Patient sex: M
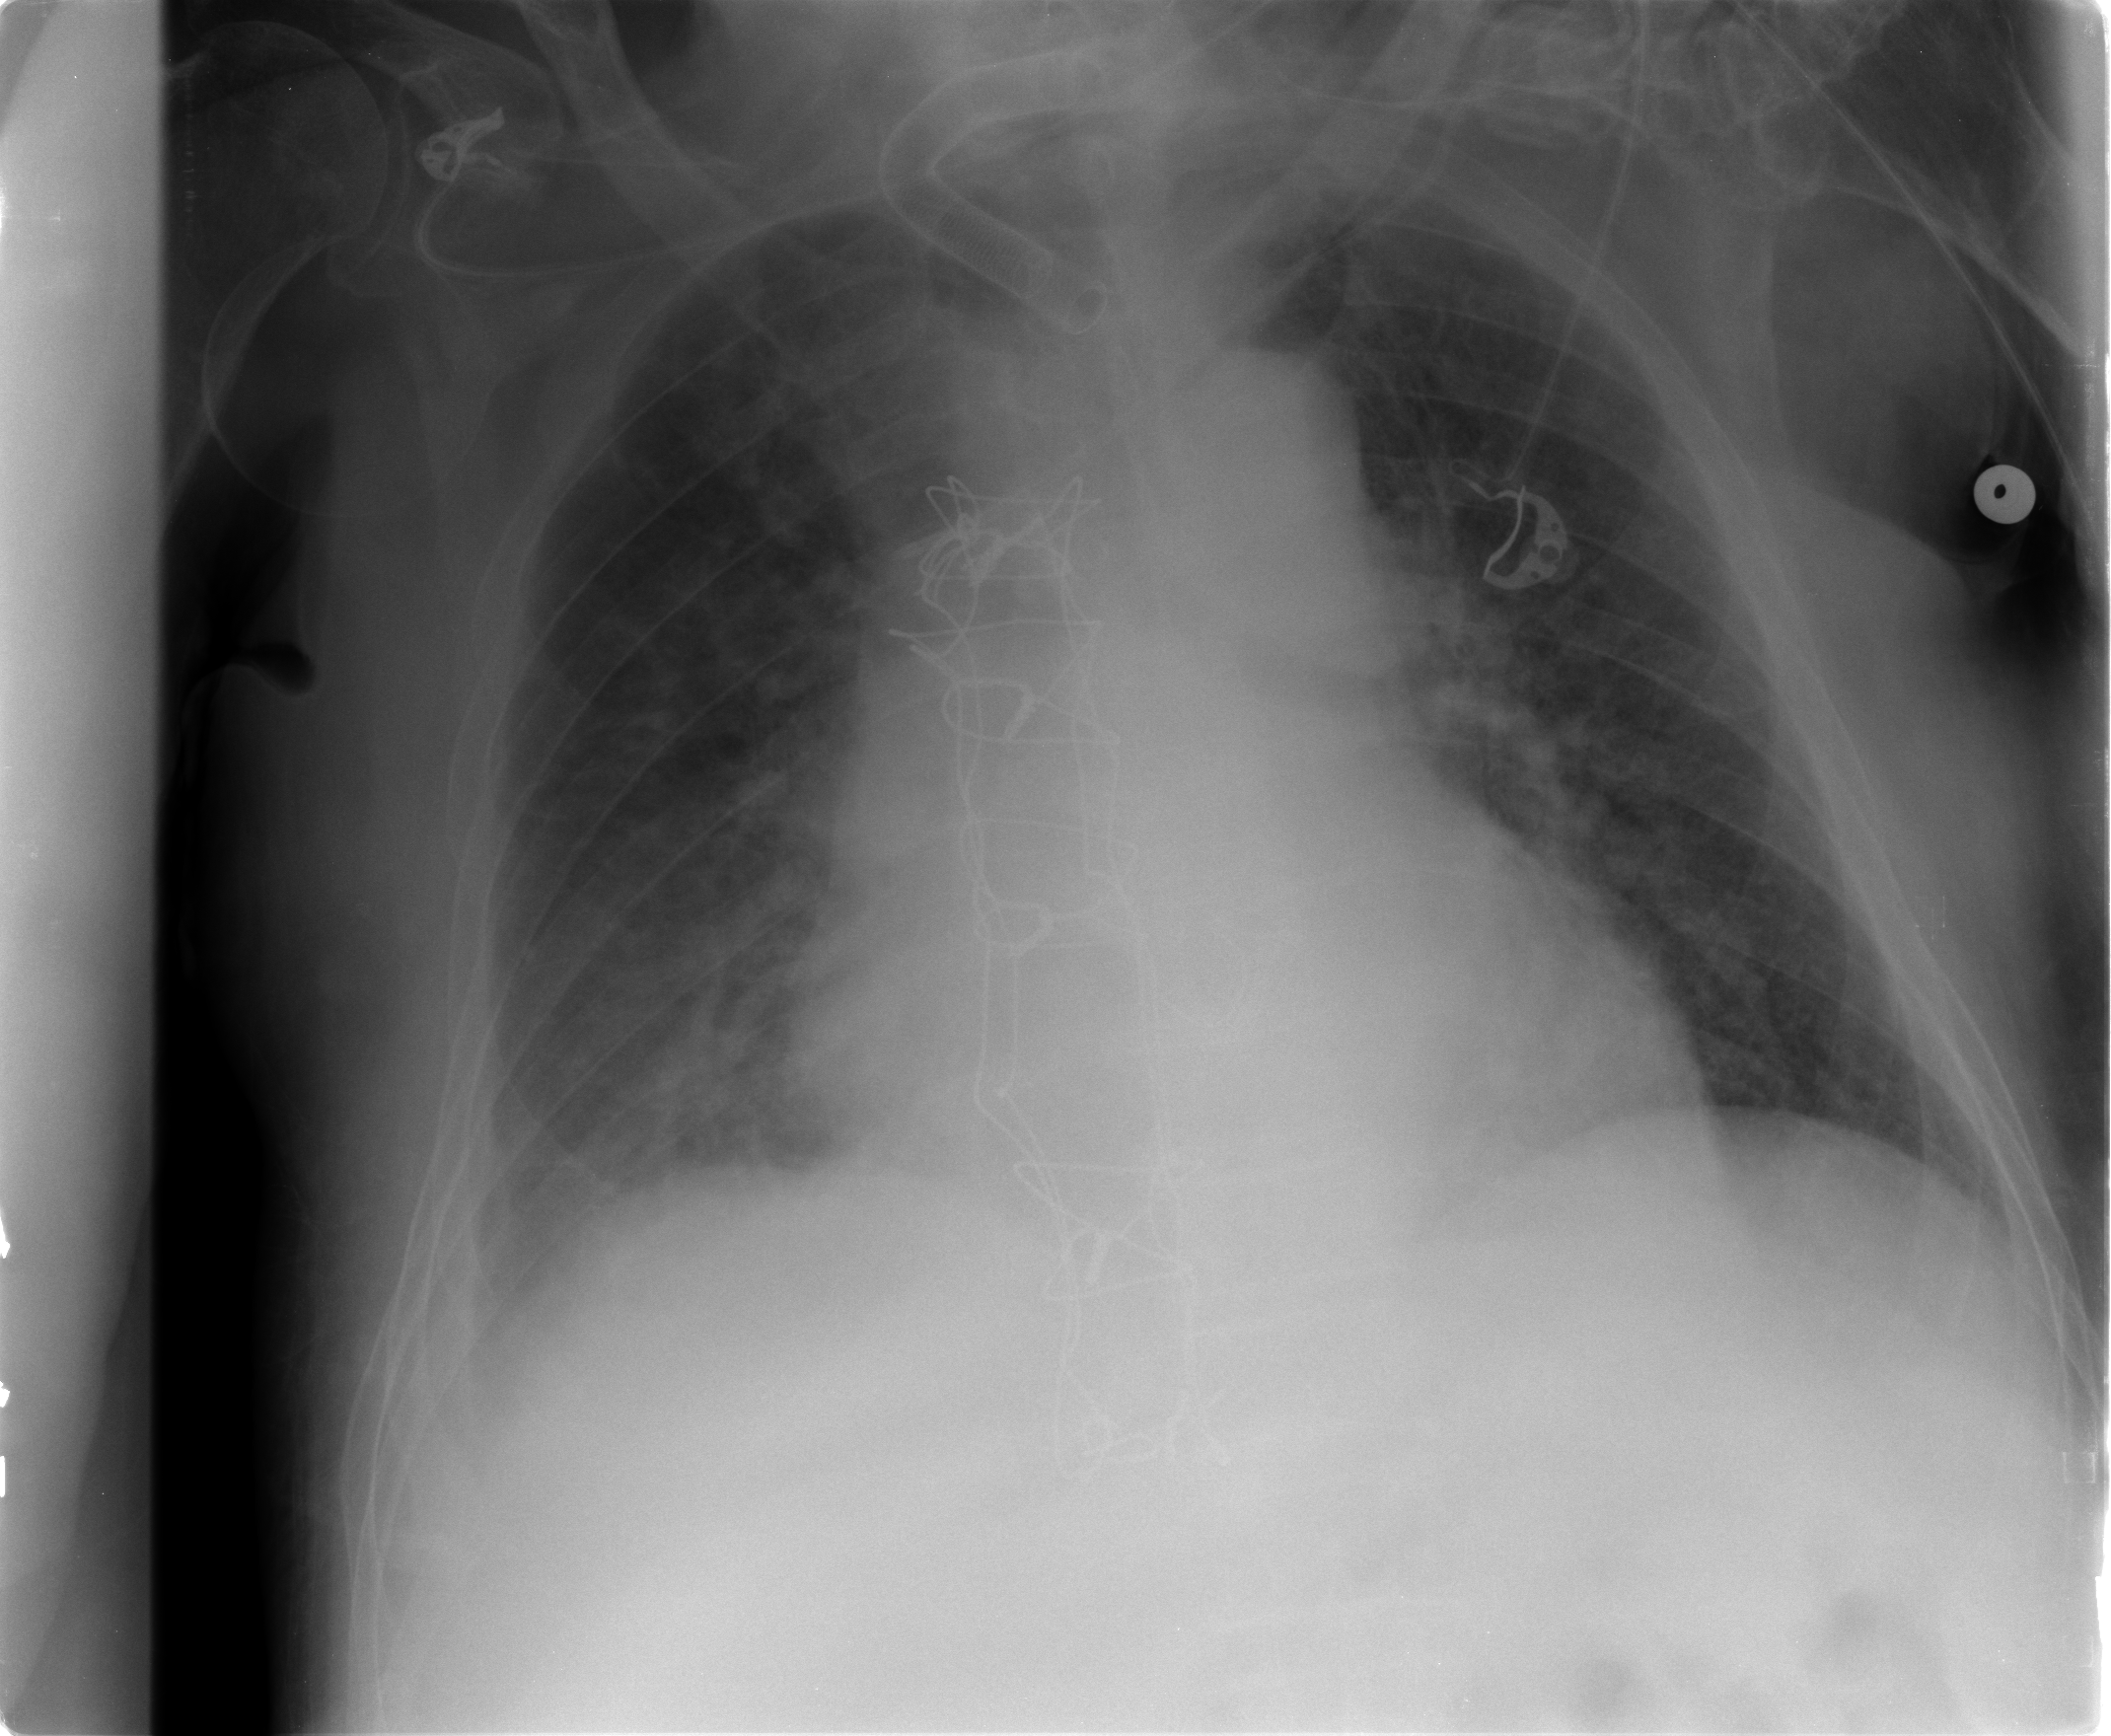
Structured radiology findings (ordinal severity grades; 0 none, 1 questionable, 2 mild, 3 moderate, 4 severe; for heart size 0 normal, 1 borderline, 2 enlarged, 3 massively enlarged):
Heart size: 2
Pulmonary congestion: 2
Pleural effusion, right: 1
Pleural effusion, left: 0
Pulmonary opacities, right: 0
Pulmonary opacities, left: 0
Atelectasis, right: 2
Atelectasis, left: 0